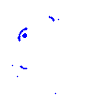
Particle: pion